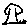
Label: tree